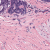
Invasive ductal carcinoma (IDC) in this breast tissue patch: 1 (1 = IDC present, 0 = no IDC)